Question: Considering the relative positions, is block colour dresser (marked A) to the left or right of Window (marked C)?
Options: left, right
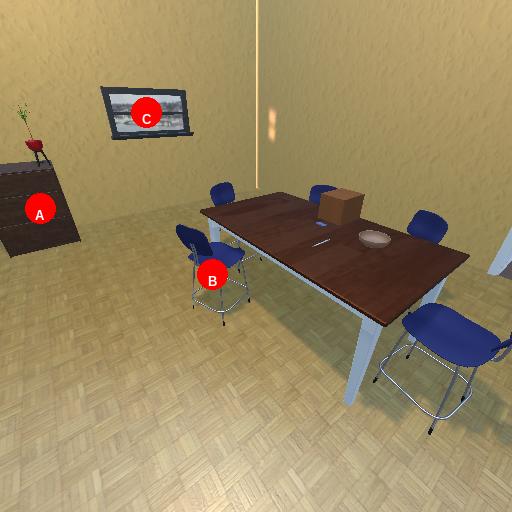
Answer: left